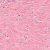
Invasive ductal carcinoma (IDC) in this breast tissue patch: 0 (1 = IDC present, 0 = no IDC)